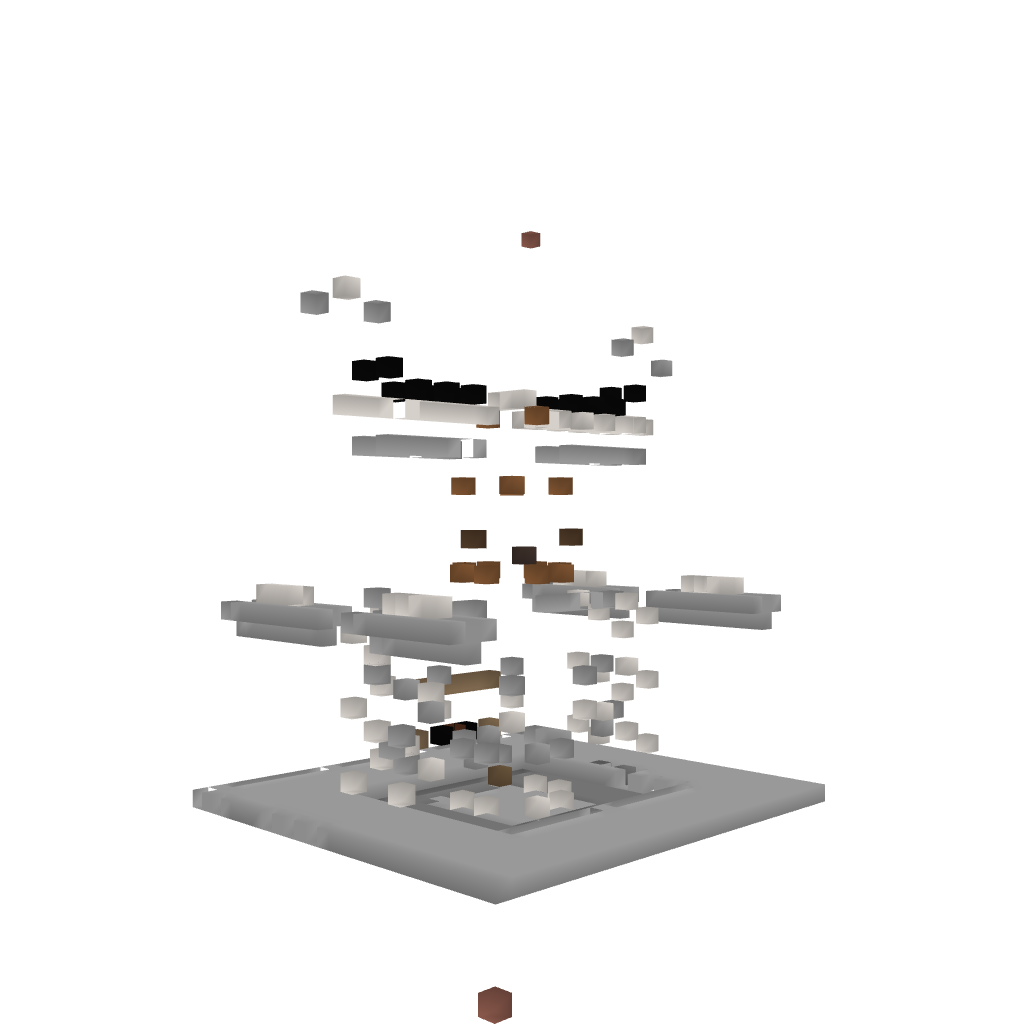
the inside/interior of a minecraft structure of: A Majestic Tower